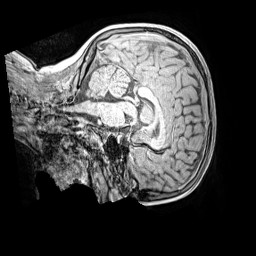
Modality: MP2RAGE
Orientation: sagittal
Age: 9
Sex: male
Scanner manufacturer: siemens
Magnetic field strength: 3 T
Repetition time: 4 s
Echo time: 0.00299 s